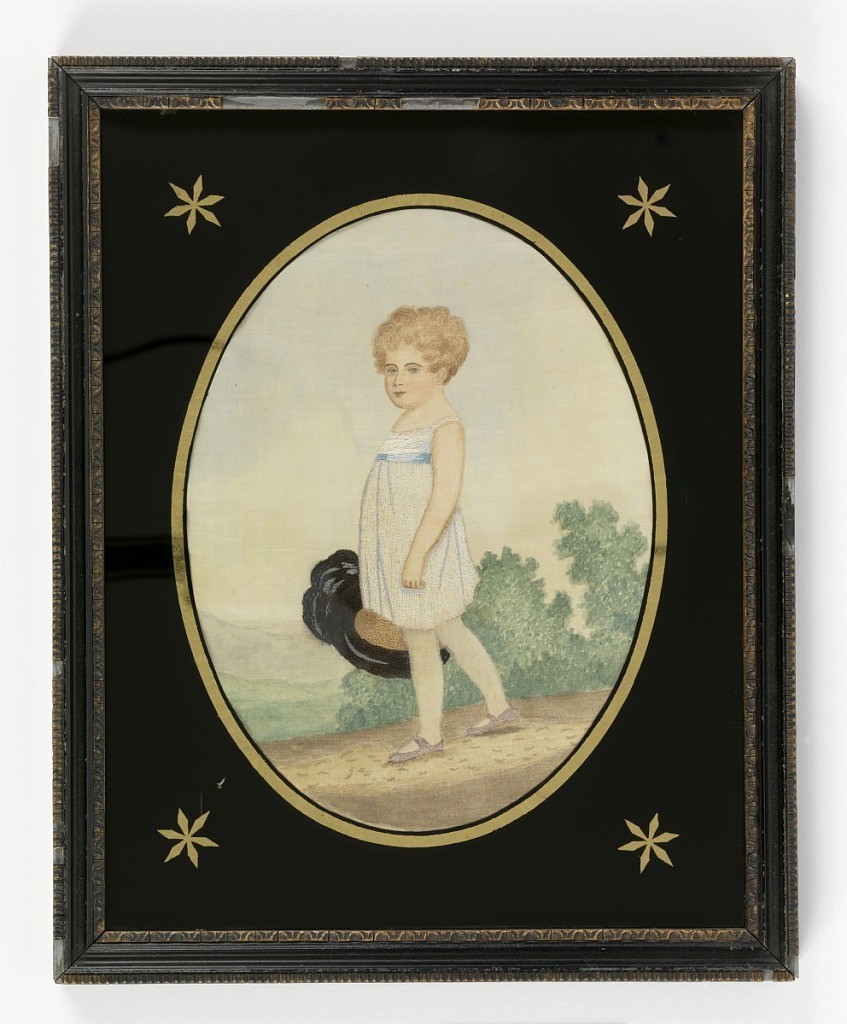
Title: Embroidered picture
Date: ca. 1800
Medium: silk embroidery and paint on a silk foundation Technique: embroidered in stem stitch on a plain weave foundation; hands and face painted
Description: Painted and embroidered picture of a young boy in a white dress with a blue sash and carrying a large black hat, standing in a landscape. Framed with black eglomisé glass in oval form, with gold stars in corners.